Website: macys
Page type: billing-address
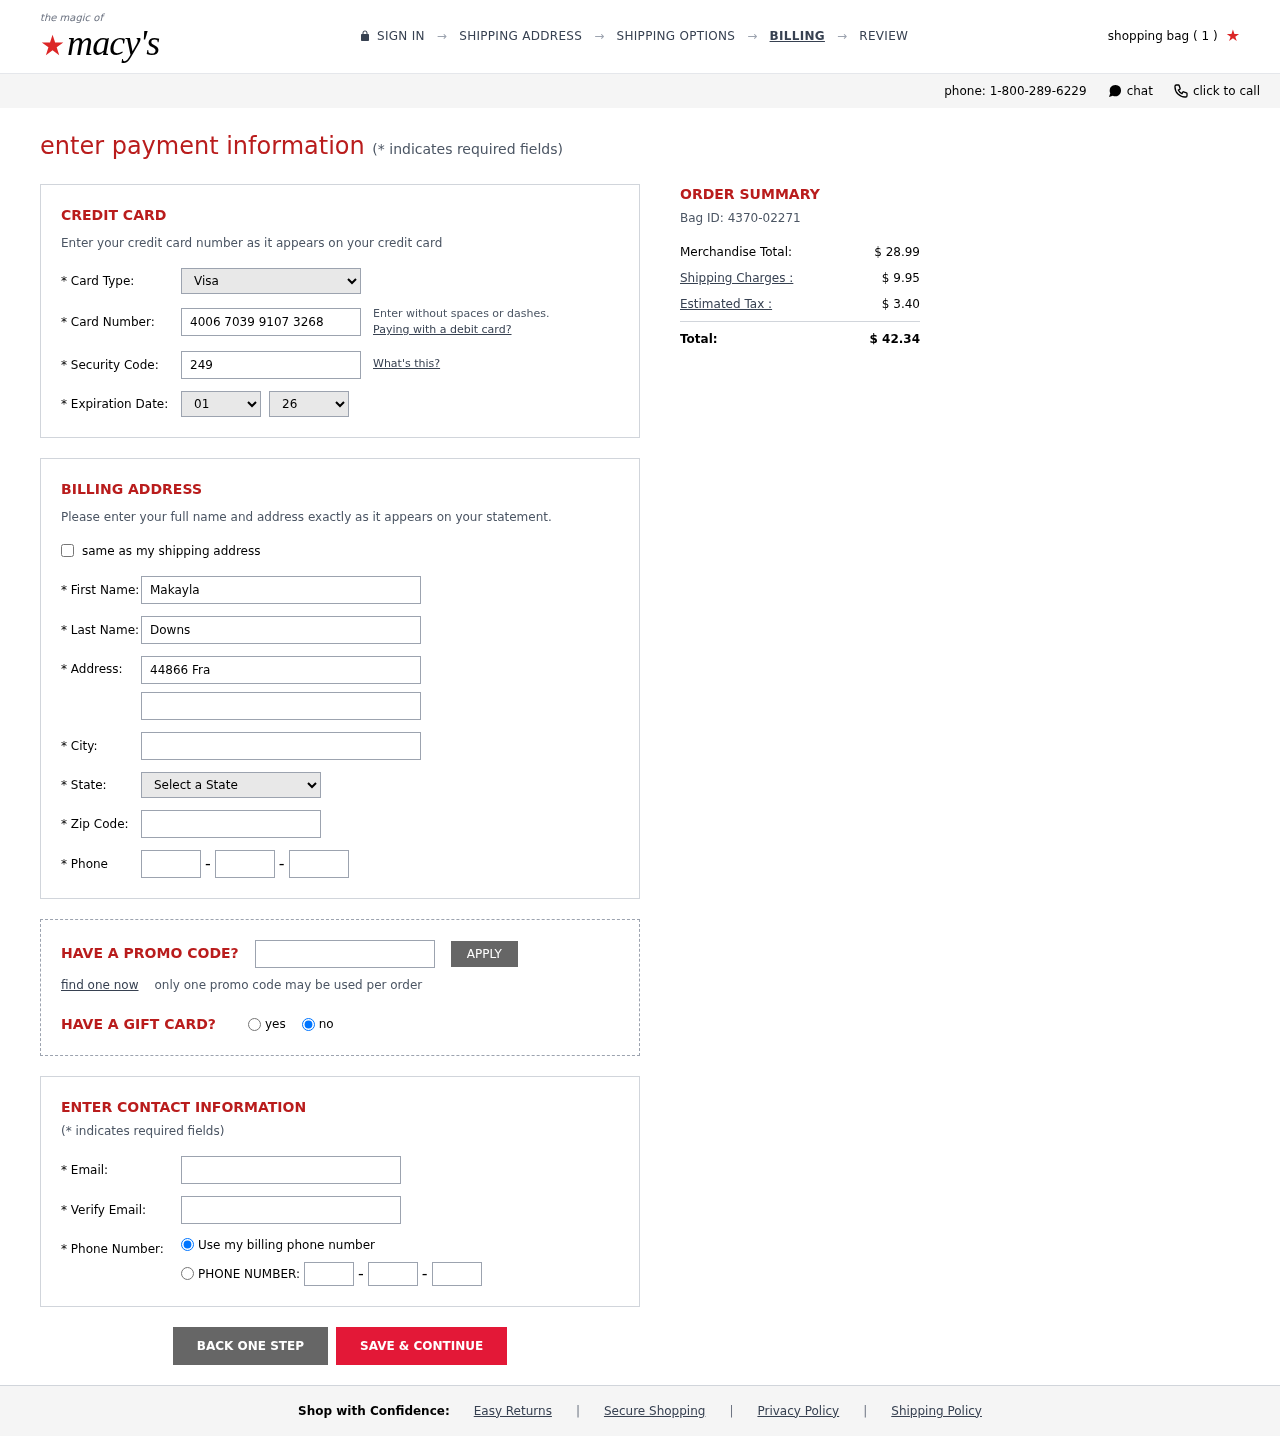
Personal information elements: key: PII_CARD_CVV
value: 249
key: PII_CARD_EXPIRY_MONTH
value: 01
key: PII_CARD_EXPIRY_YEAR
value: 26
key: PII_CARD_NUMBER
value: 4006 7039 9107 3268
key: PII_CARD_TYPE
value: Visa
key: PII_CITY
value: Patrickhaven
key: PII_EMAIL
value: makayla_downs@yahoo.com
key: PII_FIRSTNAME
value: Makayla
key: PII_LASTNAME
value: Downs
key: PII_PHONE_AREA
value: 727
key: PII_PHONE_PREFIX
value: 531
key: PII_PHONE_SUFFIX
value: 1196
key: PII_POSTCODE
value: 91949
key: PII_STATE_ABBR
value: SC
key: PII_STREET
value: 44866 Frazier Oval Apt. 246
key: PII_STREET2
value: Suite 431
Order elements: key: ORDER_NUM_ITEMS
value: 1
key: ORDER_ID
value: Bag ID: 4370-02271
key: ORDER_SUBTOTAL
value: $ 28.99
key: ORDER_SHIPPING_COST
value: $ 9.95
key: ORDER_TAX
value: $ 3.40
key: ORDER_TOTAL
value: $ 42.34